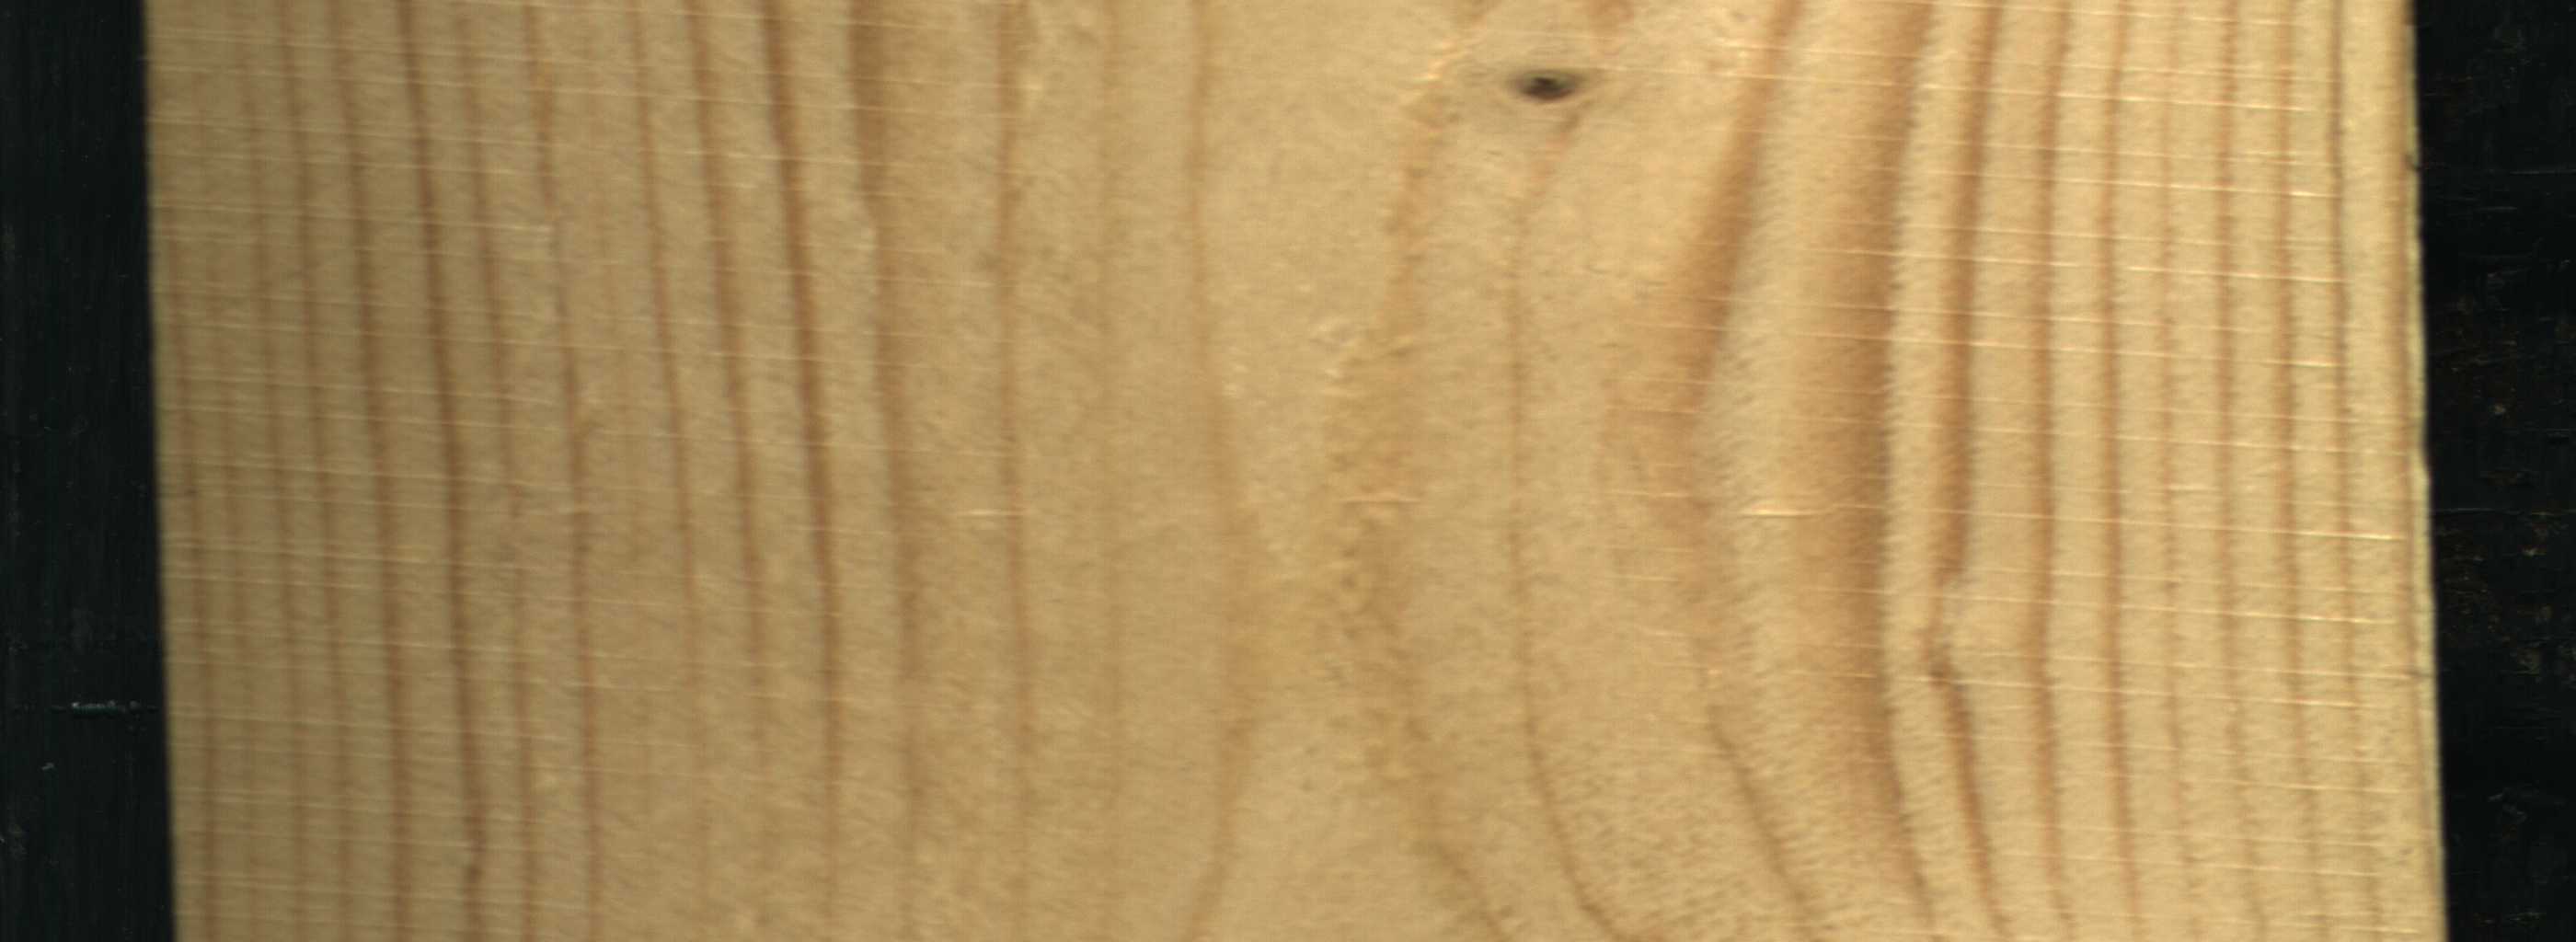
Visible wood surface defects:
Live_Knot